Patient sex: M
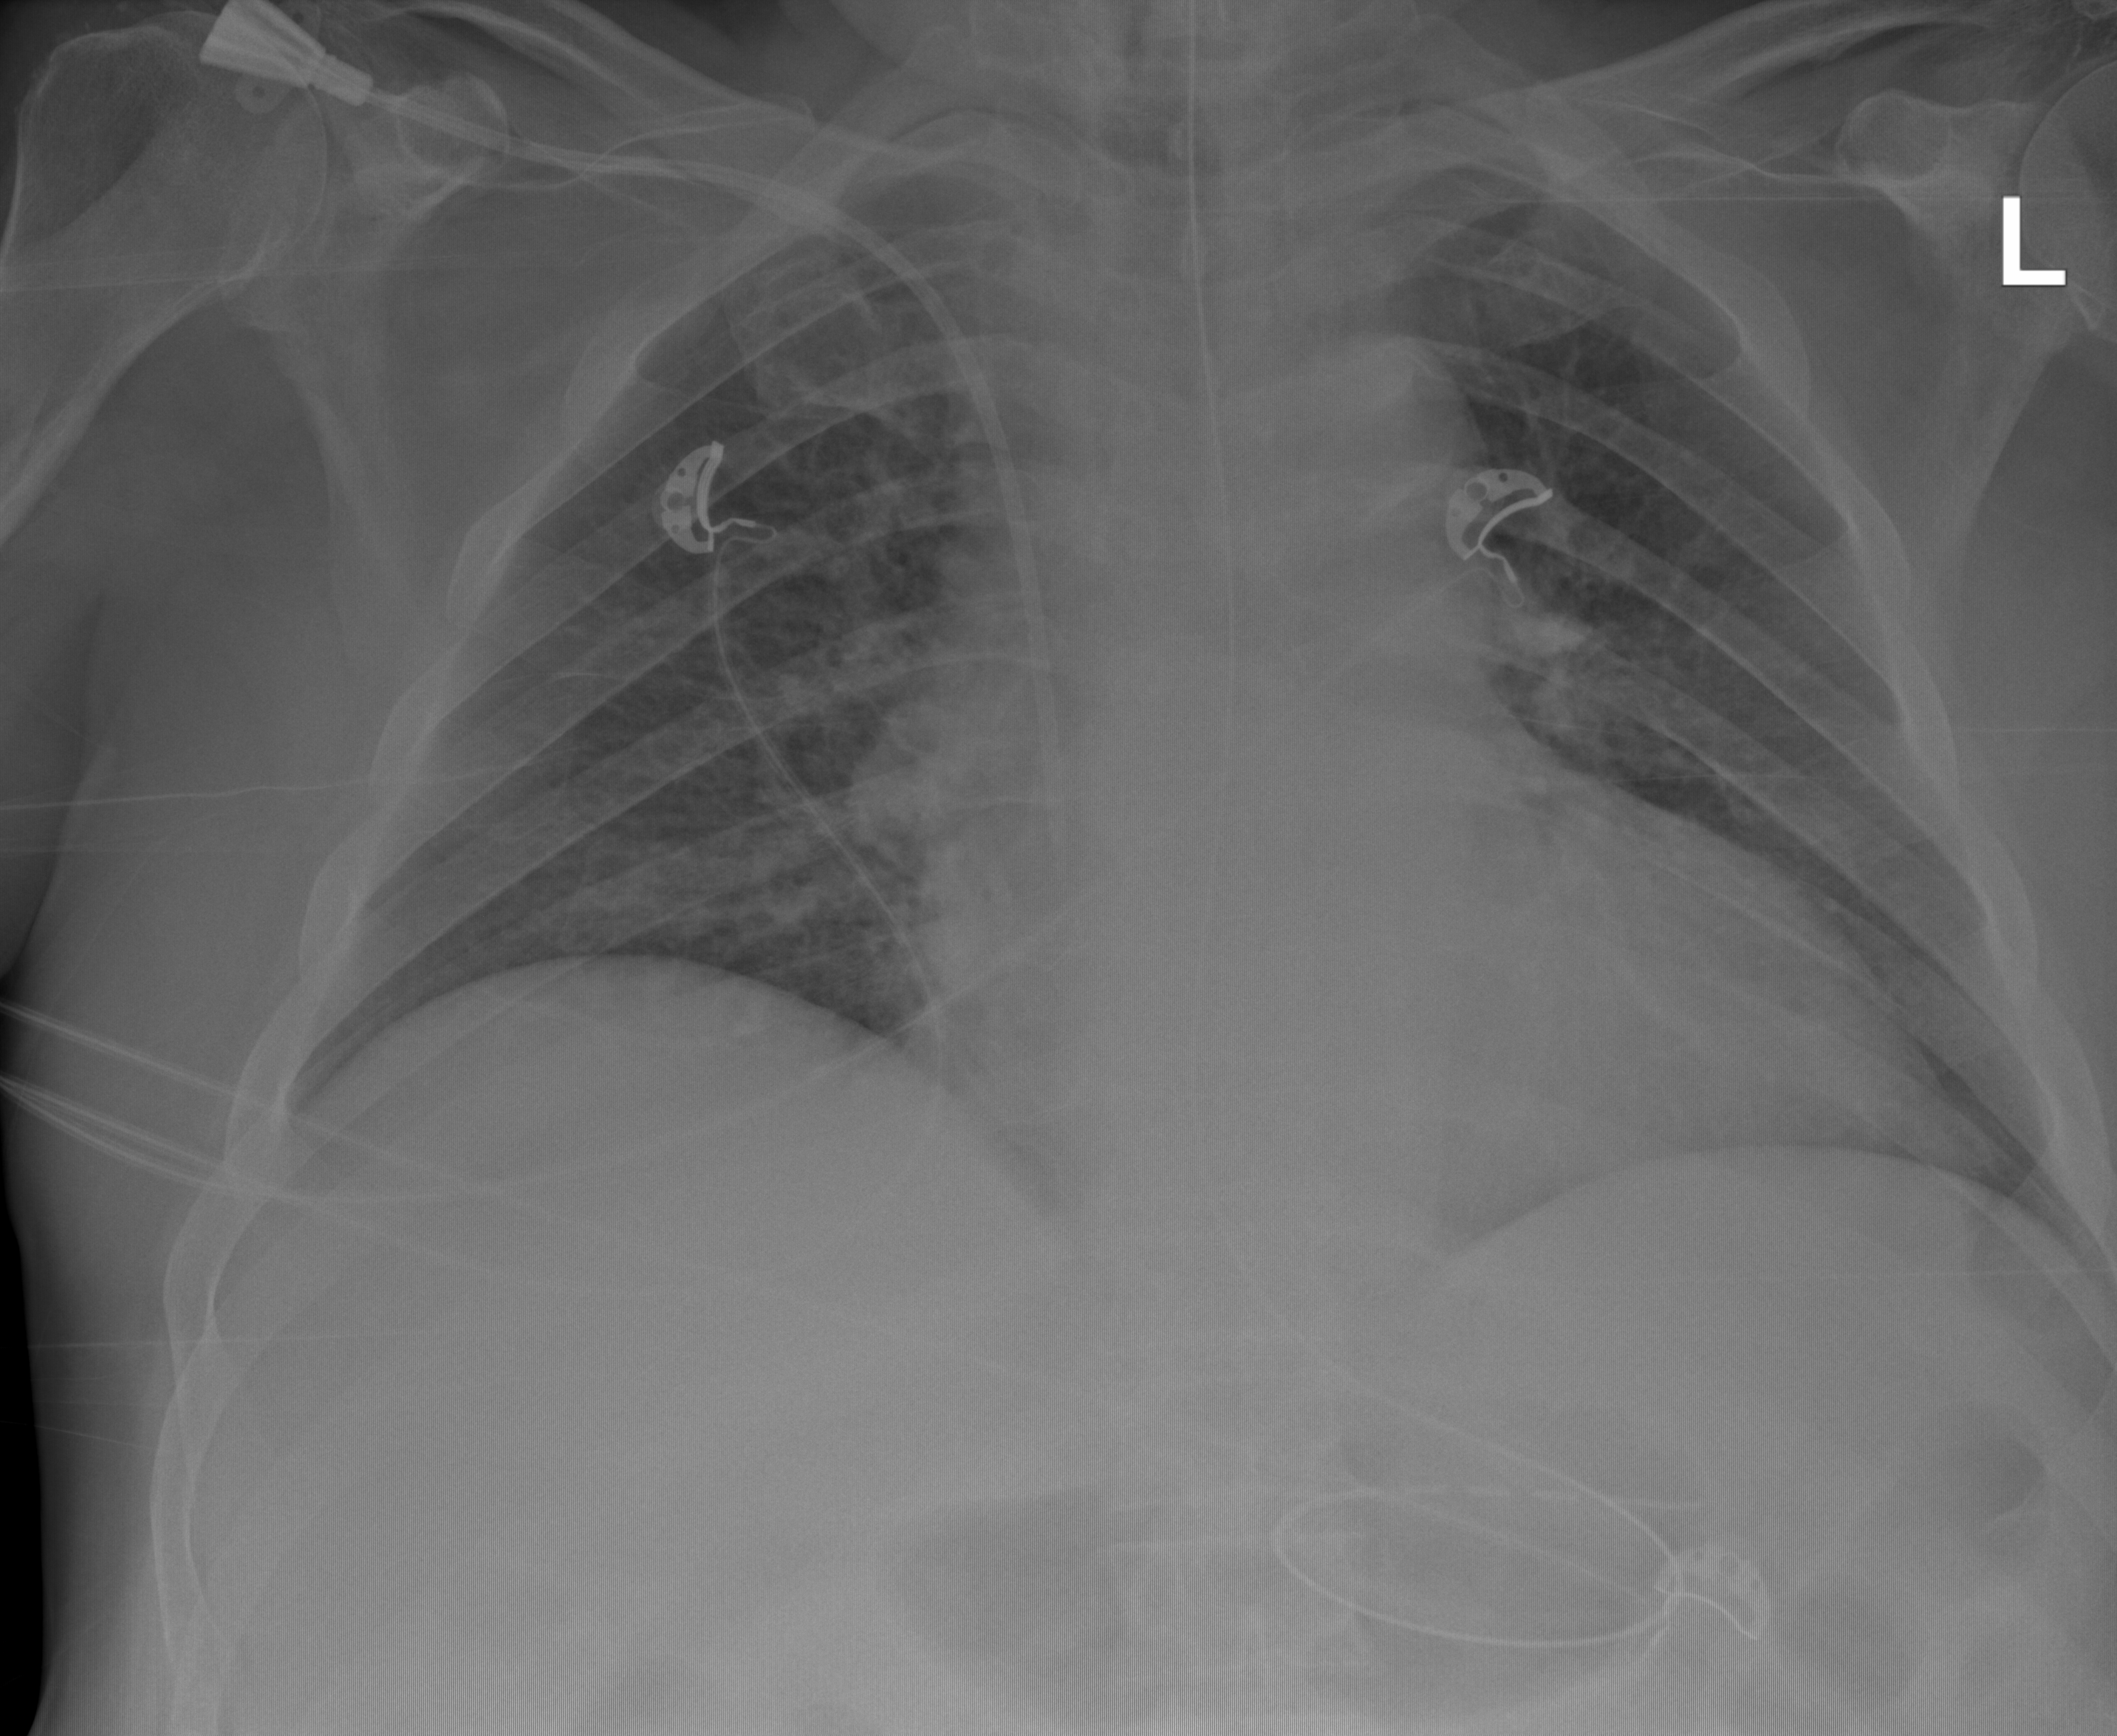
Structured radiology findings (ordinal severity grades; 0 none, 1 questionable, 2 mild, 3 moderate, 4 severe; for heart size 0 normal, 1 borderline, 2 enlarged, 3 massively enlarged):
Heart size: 2
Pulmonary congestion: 2
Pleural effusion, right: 0
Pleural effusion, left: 0
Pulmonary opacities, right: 2
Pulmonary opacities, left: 2
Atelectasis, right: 2
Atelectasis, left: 2